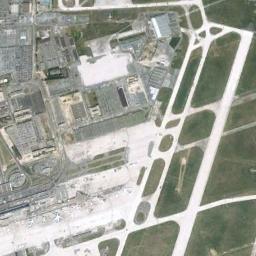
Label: airport